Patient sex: F
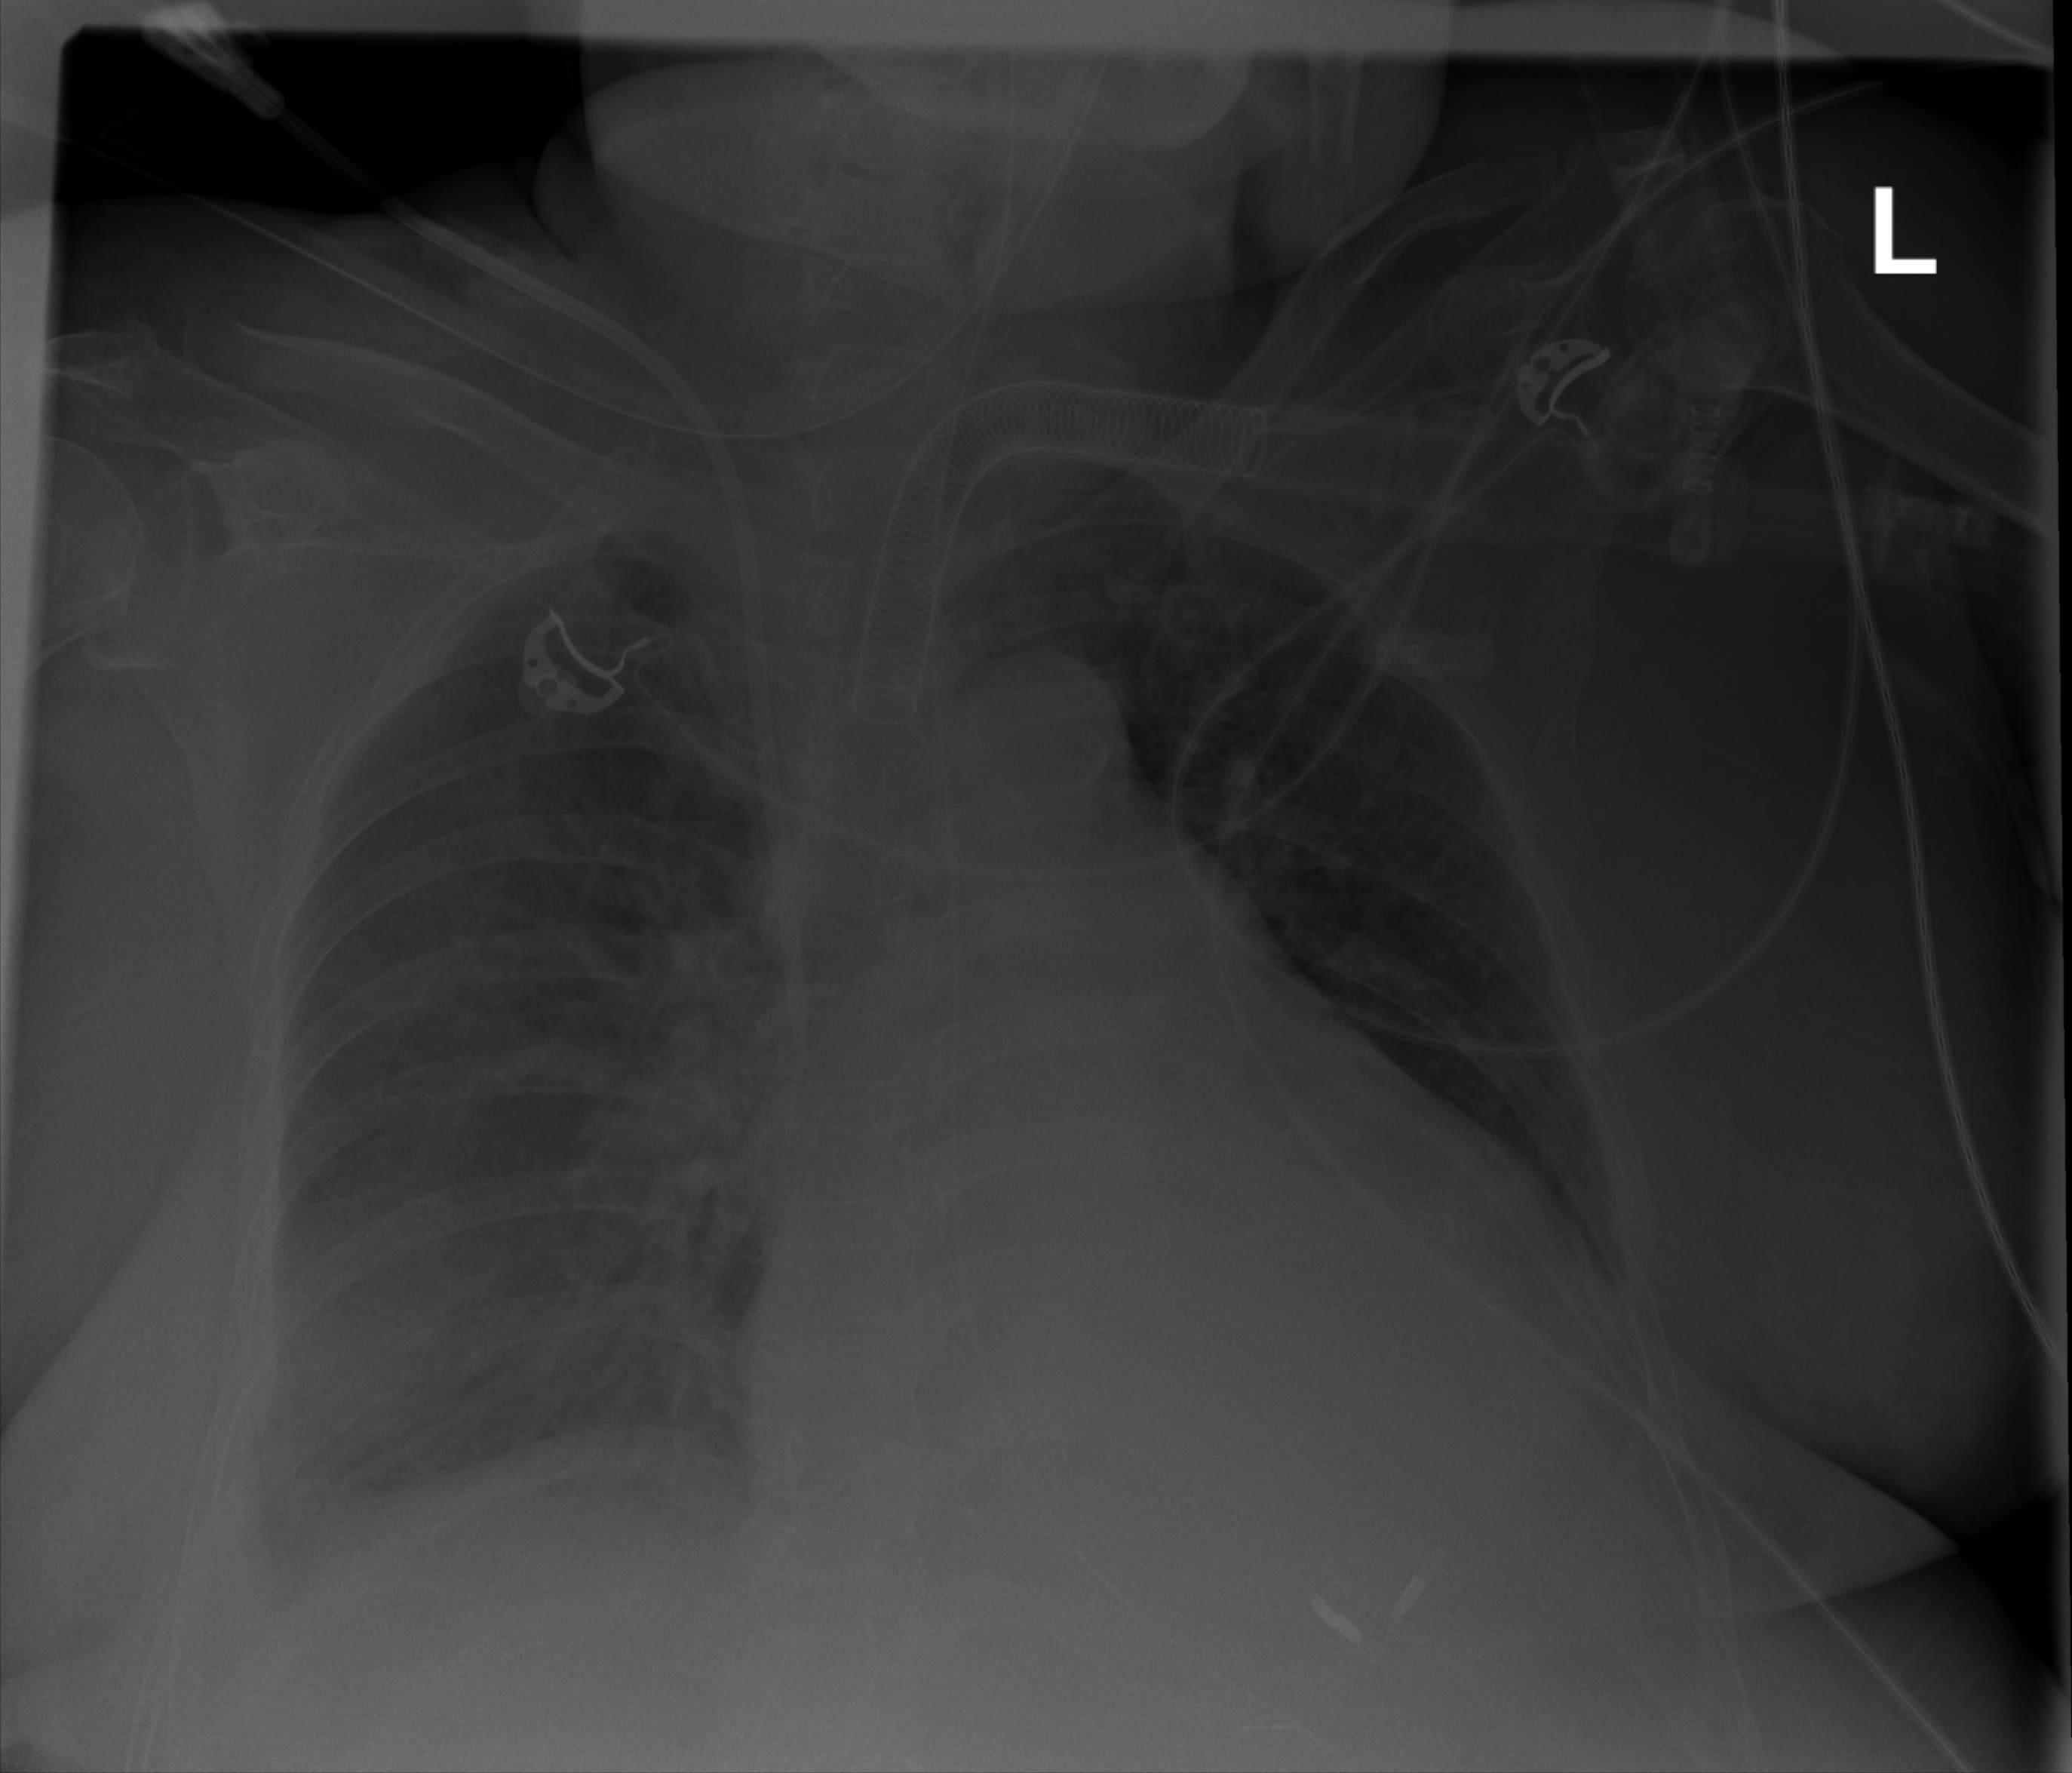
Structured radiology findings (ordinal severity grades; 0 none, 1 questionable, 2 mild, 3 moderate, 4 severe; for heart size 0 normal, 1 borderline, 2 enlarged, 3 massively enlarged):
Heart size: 3
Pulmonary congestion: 2
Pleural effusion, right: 2
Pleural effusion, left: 2
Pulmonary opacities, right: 0
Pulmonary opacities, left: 0
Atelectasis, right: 2
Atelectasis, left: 2